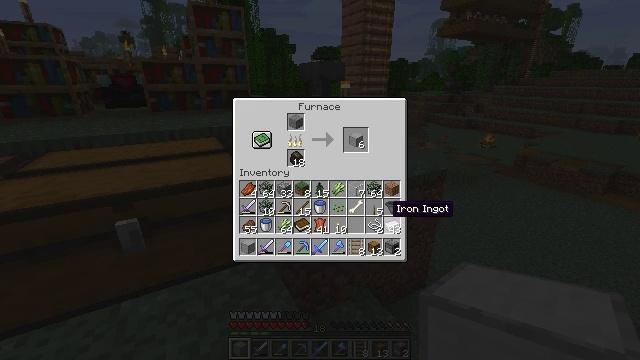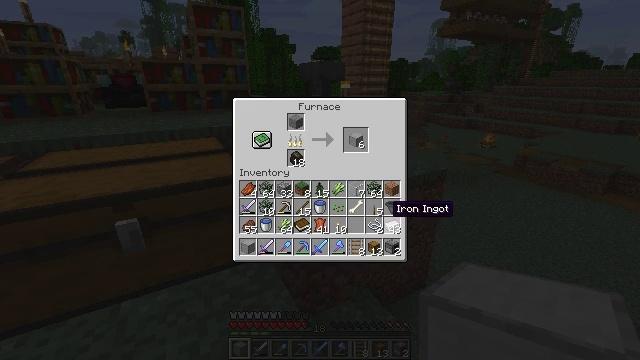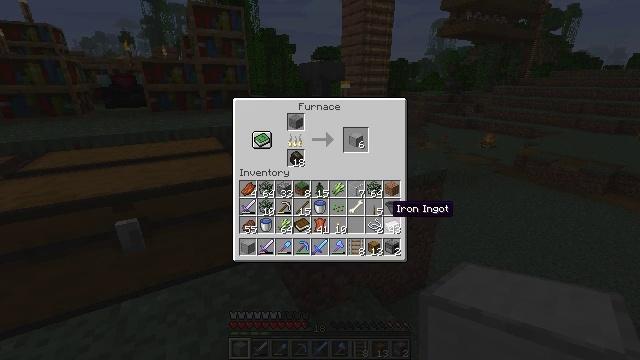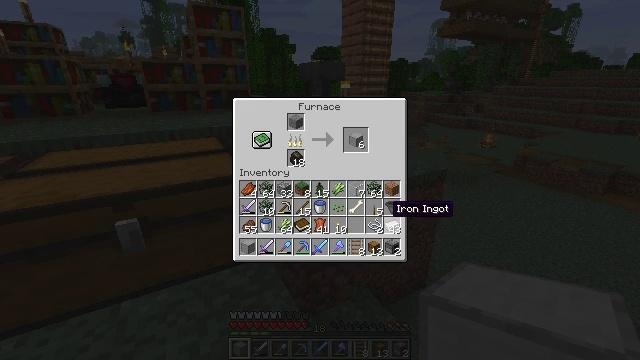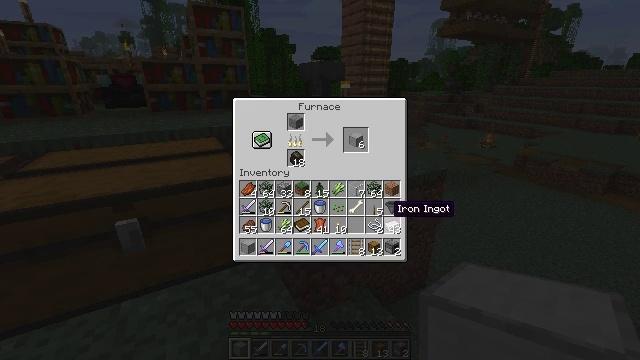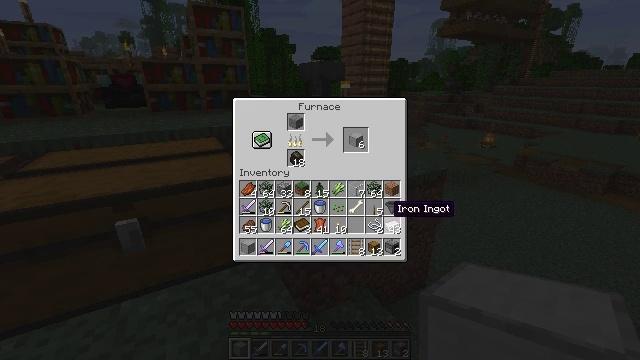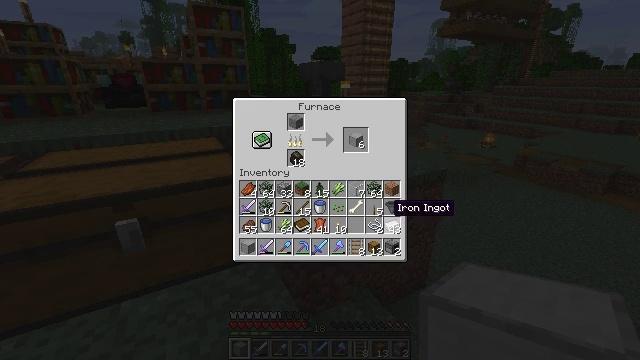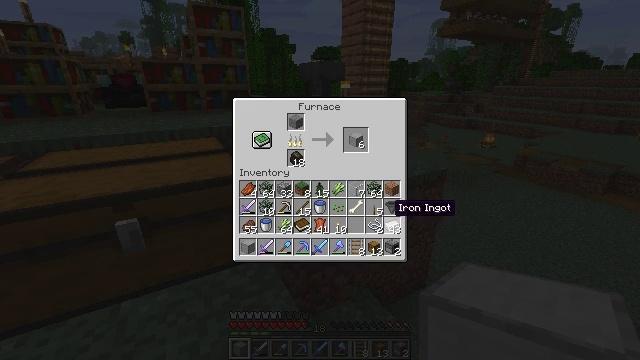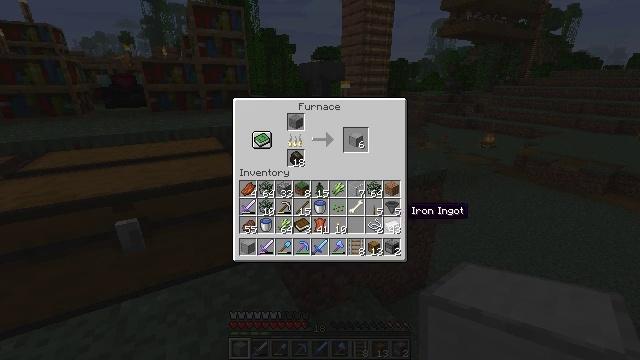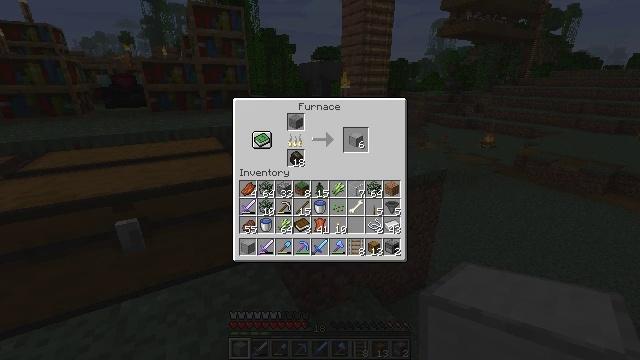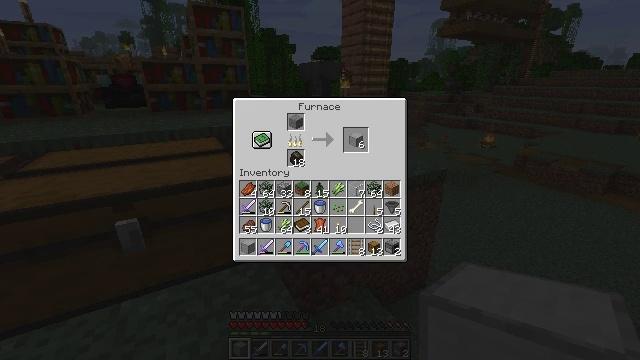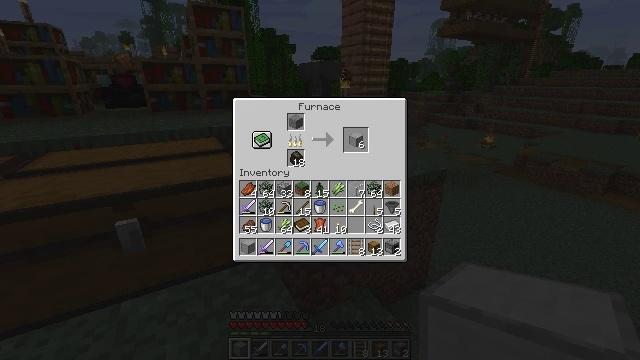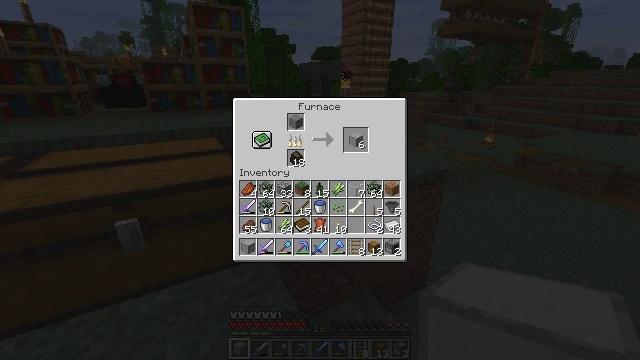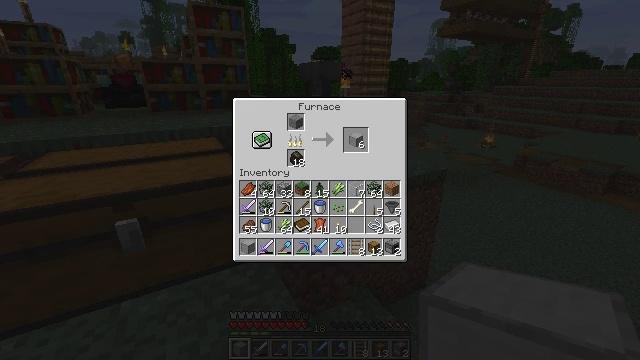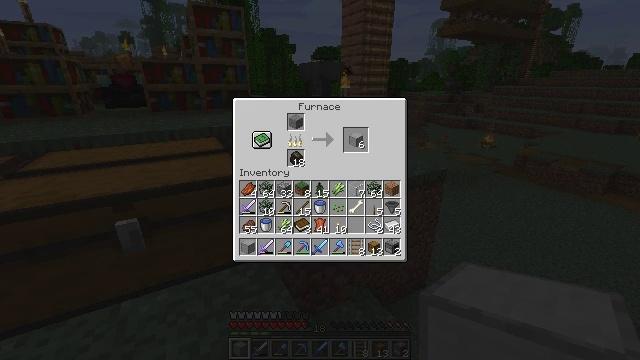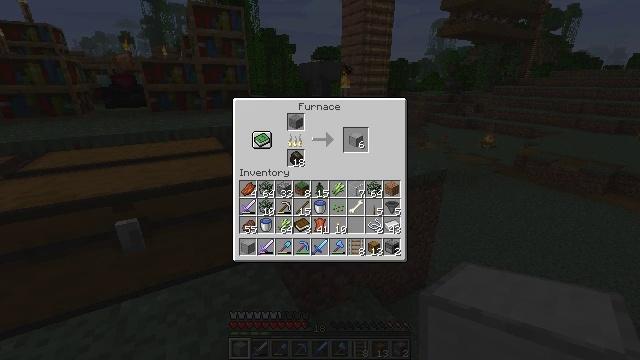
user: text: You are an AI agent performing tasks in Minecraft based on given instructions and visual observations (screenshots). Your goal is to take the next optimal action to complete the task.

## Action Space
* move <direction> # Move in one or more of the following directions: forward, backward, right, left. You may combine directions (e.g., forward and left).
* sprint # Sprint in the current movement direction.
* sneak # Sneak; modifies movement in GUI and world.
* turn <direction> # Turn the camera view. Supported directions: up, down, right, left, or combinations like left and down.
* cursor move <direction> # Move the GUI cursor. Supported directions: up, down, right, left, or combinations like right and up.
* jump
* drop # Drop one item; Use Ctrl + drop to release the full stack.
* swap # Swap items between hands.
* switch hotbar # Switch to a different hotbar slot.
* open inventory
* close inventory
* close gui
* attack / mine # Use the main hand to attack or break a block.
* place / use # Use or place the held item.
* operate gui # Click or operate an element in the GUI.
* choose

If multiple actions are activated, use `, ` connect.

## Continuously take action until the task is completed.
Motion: motion action
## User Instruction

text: Craft a smooth stone.
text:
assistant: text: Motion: no_op
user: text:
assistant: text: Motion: no_op
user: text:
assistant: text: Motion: no_op
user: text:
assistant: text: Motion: no_op
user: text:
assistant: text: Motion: no_op
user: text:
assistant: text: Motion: no_op
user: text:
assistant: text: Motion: no_op
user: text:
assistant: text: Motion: cursor move right
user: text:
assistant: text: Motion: cursor move right and down
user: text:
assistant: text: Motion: cursor move right
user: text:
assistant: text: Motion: no_op
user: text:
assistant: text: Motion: no_op
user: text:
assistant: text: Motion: no_op
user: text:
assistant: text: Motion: no_op
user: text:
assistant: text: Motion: no_op
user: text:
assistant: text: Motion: no_op
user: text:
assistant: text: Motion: no_op
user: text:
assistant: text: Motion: no_op
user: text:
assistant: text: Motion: no_op
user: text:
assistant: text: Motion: no_op
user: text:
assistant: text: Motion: no_op
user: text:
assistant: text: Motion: no_op
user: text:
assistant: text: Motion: no_op
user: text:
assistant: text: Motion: no_op
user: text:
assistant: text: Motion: no_op
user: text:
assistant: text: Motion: no_op
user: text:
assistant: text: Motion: no_op
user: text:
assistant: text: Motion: no_op
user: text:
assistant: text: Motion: no_op
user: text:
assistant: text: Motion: no_op